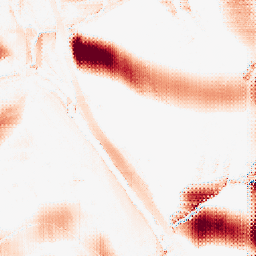
Category: morphological
Decomposition family: rolling_ball
Decomposition parameters: radius: 25
Upsampling method: regularized
Upsampling parameters: scale: 2
lambda_reg: 0.1
Upsampling scale: 2